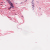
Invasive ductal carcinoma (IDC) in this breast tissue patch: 0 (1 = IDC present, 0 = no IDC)